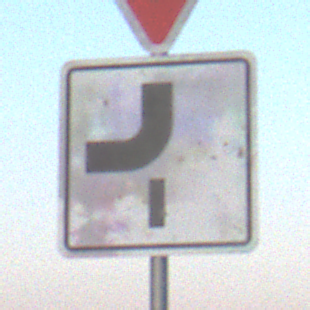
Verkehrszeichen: VerlaufVorfahrtsstrasse7
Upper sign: VorfahrtGewaehren
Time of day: SunriseSunset
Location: Outdoor (Nature)
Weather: Clear
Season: Winter
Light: Natural